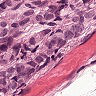
Metastatic tissue present: yes